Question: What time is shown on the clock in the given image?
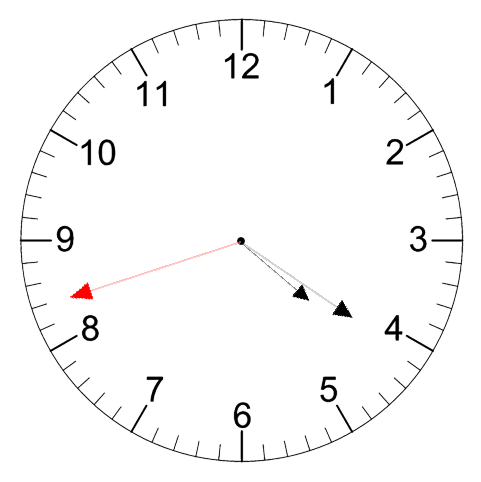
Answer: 04:20:42